Field crop: tomato
Growth stage: 1
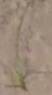
Species: cyperus